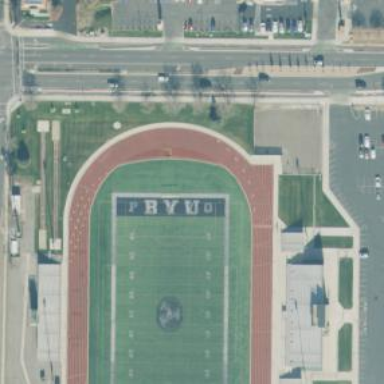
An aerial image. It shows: American football pitch for leisure and sport activities.